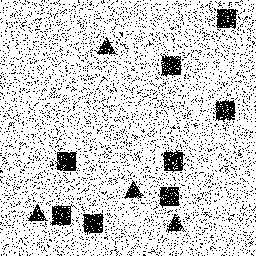
Squares: 8
Triangles: 4
Stars: 0
Total shapes: 12